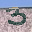
Label: 3